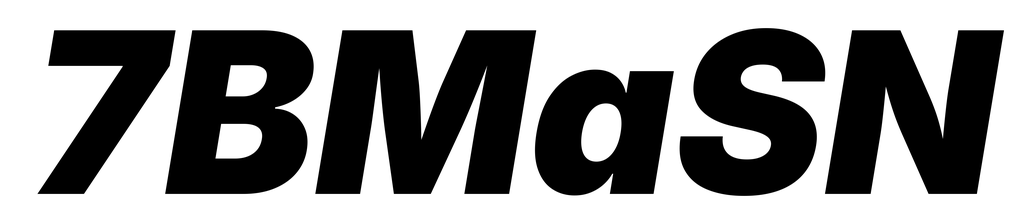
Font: Inter-Italic_Black_Italic